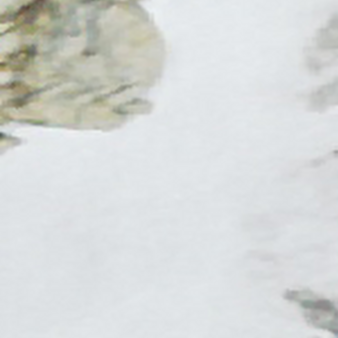
Label: other